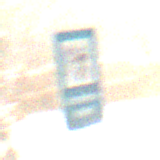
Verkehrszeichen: Verkehrshelfer
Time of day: SunriseSunset
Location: Outdoor (Suburban)
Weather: Clear
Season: NotSpecified
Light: Natural